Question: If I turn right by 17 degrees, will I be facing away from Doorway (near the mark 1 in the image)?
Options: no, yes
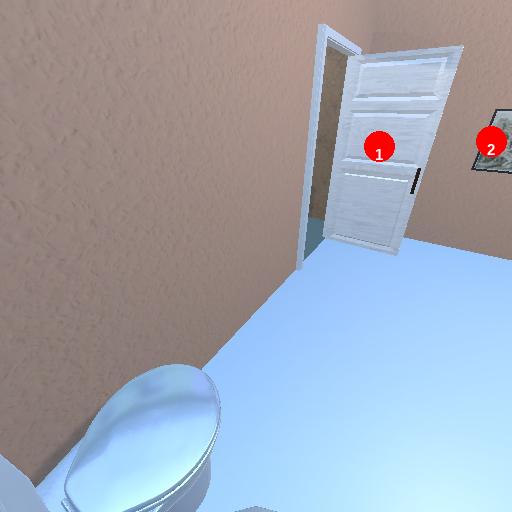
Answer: no